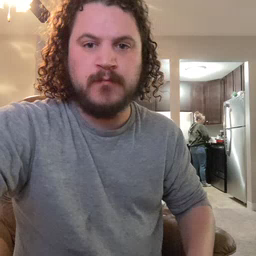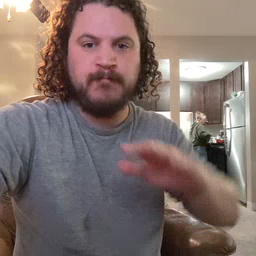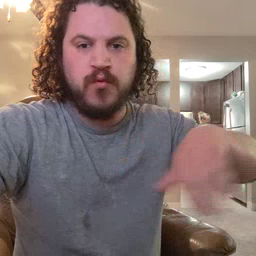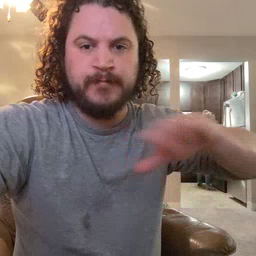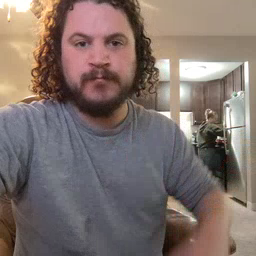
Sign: pool